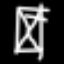
Label: hourglass